Question: Still developing my html5/css3 mobile site, I have trouble adjusting the height of a div to its parent.
<URL>

The fiddle doesn't exactly look like this because I'm using webfonts (saved offline though as I'm not going to have internet connection on the target system). But the problem remains the same.
You might be seeing what the problem is right from the spot, if not: I would like the green and red bar ('.itemclass') always have the same size as the content of its parent ('.item').
Depending on font, its size (still playing around with it) and the overall height of each item, I have to precisely adjust the negative margin. Otherwise it looks like in the screenshot. The negative margin I just mentioned is in the CSS-class '.itemclass': (marked with an arrow also in the fiddle)...
'''
.itemclass {
height: 100px;
width: 50px;
background-color: #27ae60;
vertical-align: middle;
text-align: center;
color: white;
font-size: 2em;
margin-top: -27px; /* <=== */
display: inline-block;
}
'''
This cannot be the solution. I tried a lot of stuff and I only got it "working" the way I mentioned.
Any better idea how to make it look clean without a hack?
As well, tips for other improvements regarding my html/css are well appreciated.
Sorry for appending the entire code into the fiddle. I don't know whether it was representative if I was going to remove stuff.
Best regards
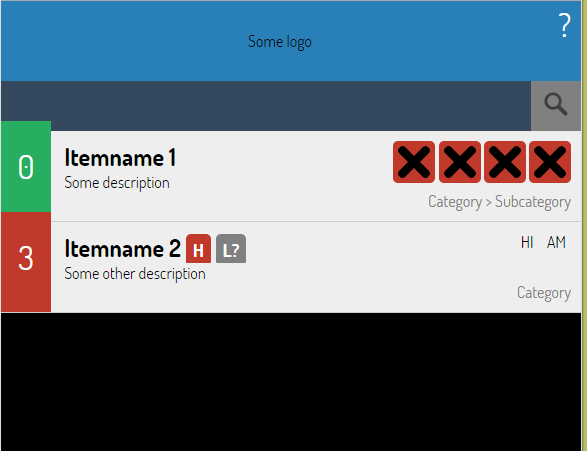
Answer: I'd probably go this route:
'''
.item {
position: relative;
...
}
.itemclass {
position: absolute;
top: 0;
bottom: 0;
...
}
.itemcontent {
margin-left: 50px;
...
}
'''
<URL>
<URL>
Consider a reasonable min-width for the body to prevent '.tagline' from overlapping, etc.